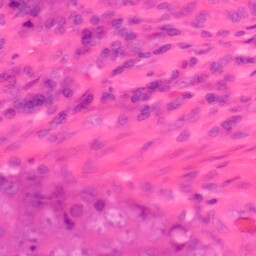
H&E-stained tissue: Colon